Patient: sex F, age 56
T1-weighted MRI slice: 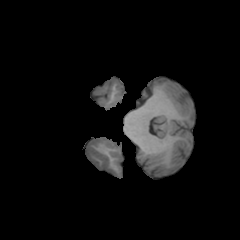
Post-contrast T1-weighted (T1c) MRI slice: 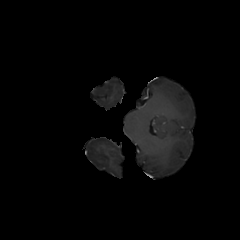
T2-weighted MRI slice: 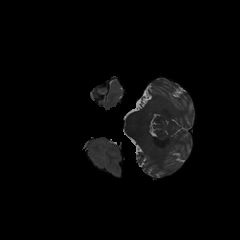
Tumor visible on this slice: no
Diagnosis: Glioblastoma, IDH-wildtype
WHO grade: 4